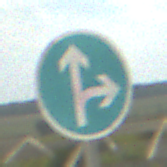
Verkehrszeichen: VorgeschriebeneFahrtrichtungGeradeausOderRechts
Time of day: MorningAfternoon
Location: Outdoor (Beach)
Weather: PartlyCloudy
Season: NotSpecified
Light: Natural